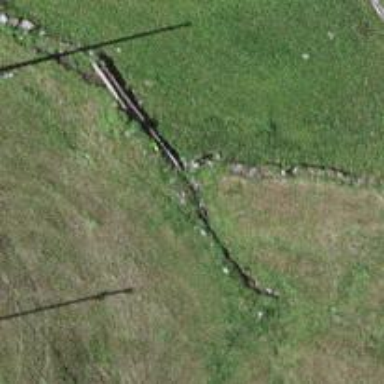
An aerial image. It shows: Dry stone wall barrier.